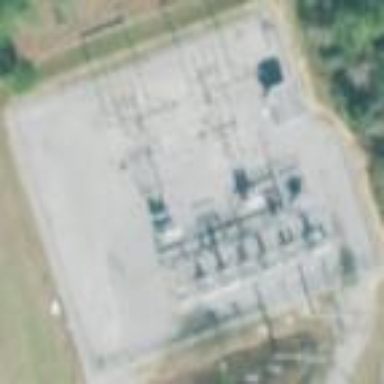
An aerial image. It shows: Distribution level power substation surrounded by fence.